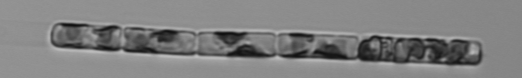
Label: Guinardia_delicatula_TAG_internal_parasite